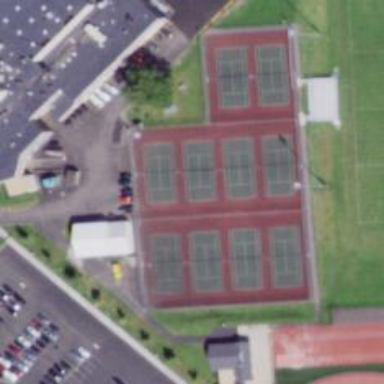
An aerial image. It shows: Tennis court in leisure pitch.